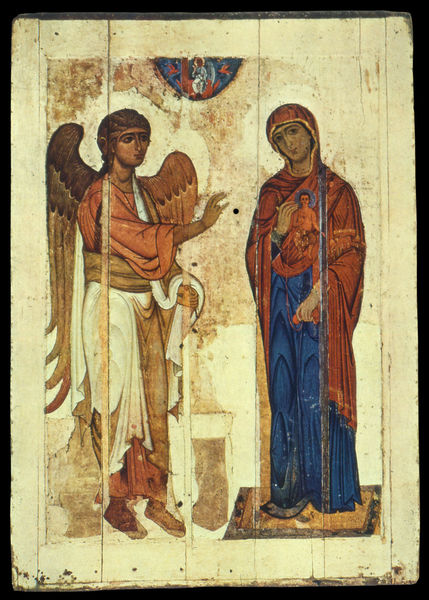
Titel: Verkündigung
Künstler: Unbekannter Meister
Institution: Moskau, Staatliche Tretjakow Galerie
Schlagwörter: blau, flügel, gott, hand, himmel, mann, umhang, weiß, braun, finger, frau, geste, holz, kleid, rot, schleier, tuch, wolke, alt, arm, haare, kind, blatt, rund, engel, füsse, faltenwurf, zeigen, buch, jungfrau, flecken, gestus, christus, jesus, mittelalter, segnen, heilige, maria, madonna, ikone, verkündigung, beschädigt, gabriel, gottvater, buchmalerei, verkündung, empfängnis, heilige jungfrau, ostkirche, gesus, buichmalerei, shcleier